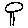
Label: tree